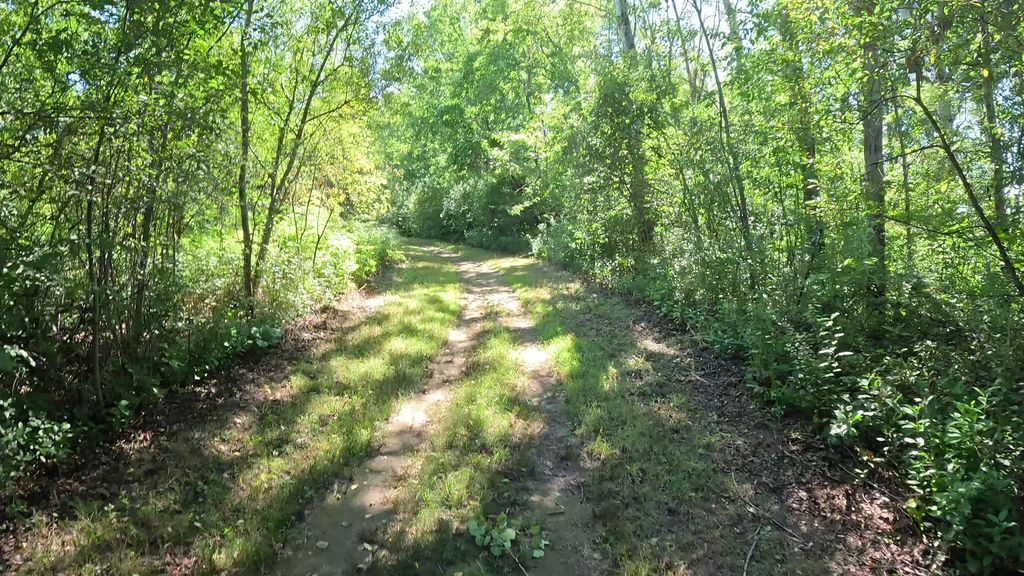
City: ottawa-gatineau